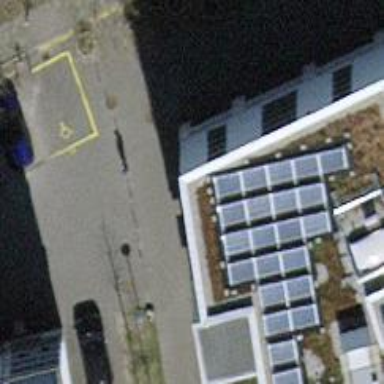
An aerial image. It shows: Bollard barrier.